Interaction volume radius: 10 \u00c5
Interaction volume height: 25 \u00c5
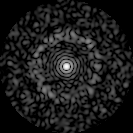
Disorder parameter: 0.8212